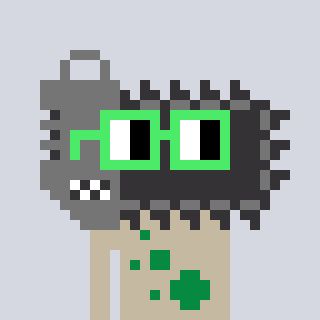
a pixel art character with square light green glasses, a chainsaw-shaped head and a bege-colored body on a cool background